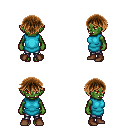
a pixel art fantasy rpg character, female body template, orc, green skin, teal tunic, metal pants, brown short bangs hairstyle, brown shoes, four views (front, back, left, right), 2x2 character sprite sheet, small pixel art, hard edges, no anti-aliasing